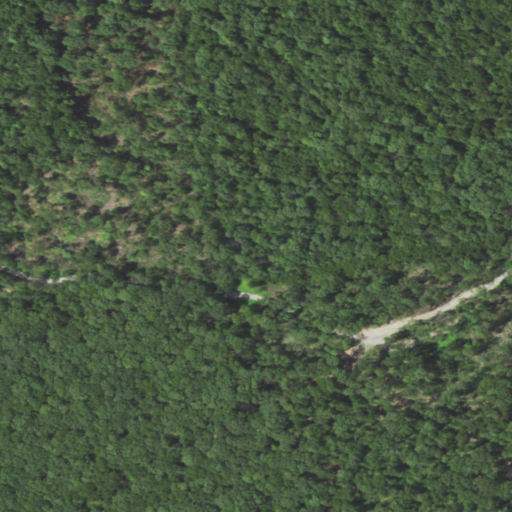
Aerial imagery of ridge(s) in Pennsylvania named Montour Ridge containing only deciduous forest